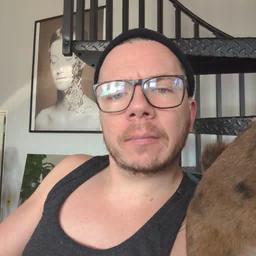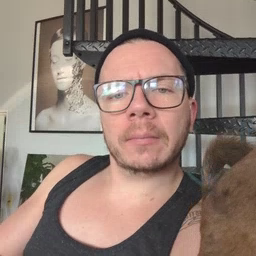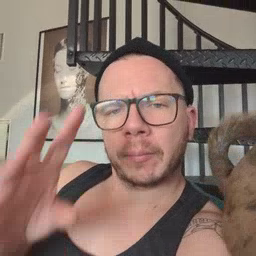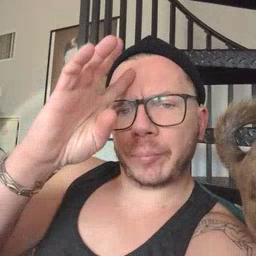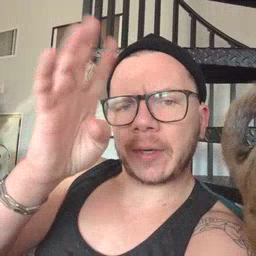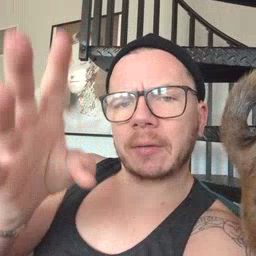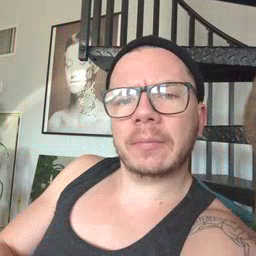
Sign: pretend